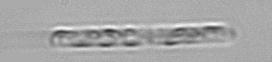
Label: Dactyliosolen_fragilissimus